Question: Interestingly I came across a web page where it has image ,but when I am able to see the source code I cant see its source, I mean the link to the actual image. since I am developing a webpage (beginner), I would like to know how to achieve. I am not sure whether its an image, or it is coming through CSS.

and the site below
<URL>
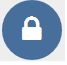
Answer: It's not an image but a character specified using CSS:
'''
content: "
023";
'''
This is achieved using <URL> and the styles are automatically applied using this third party open source thingy.